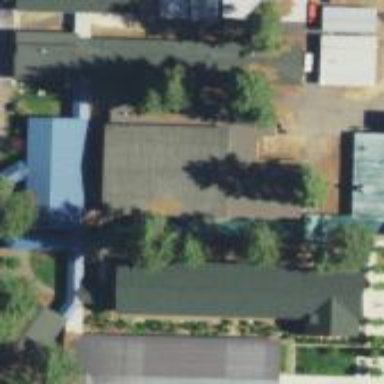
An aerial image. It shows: School building.